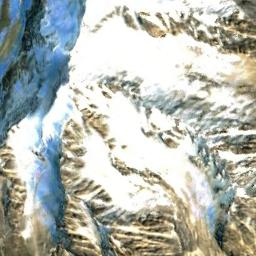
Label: snowberg